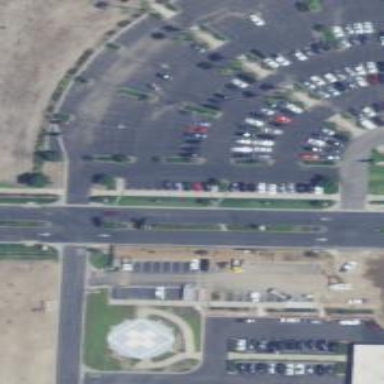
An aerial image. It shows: Parking area.